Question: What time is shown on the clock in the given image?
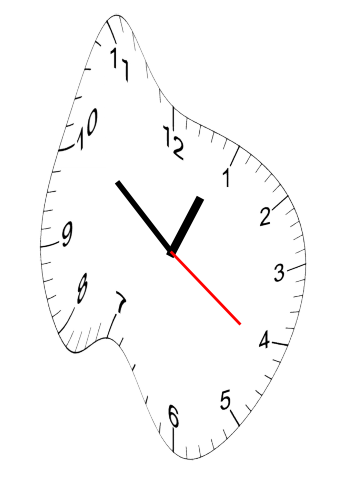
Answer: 12:51:21